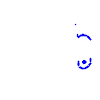
Particle: pion